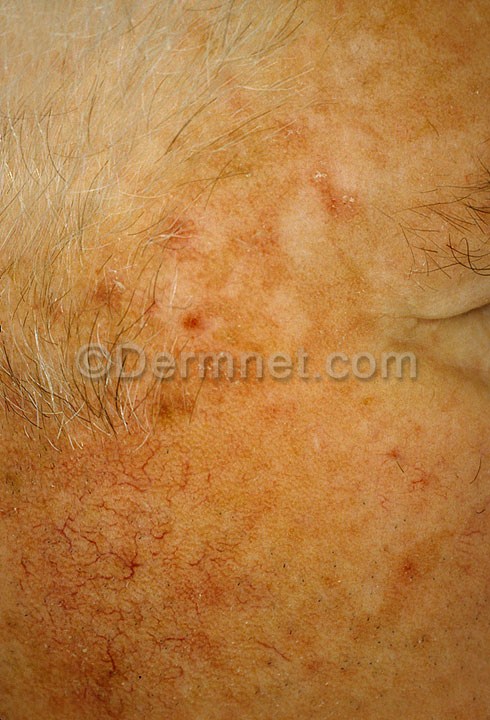
Disease: Actinic Keratosis Basal Cell Carcinoma and other Malignant Lesions